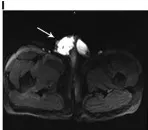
Sagittal plane.
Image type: radiology (mri)